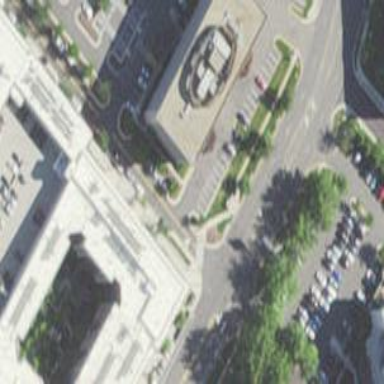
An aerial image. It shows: Office building.